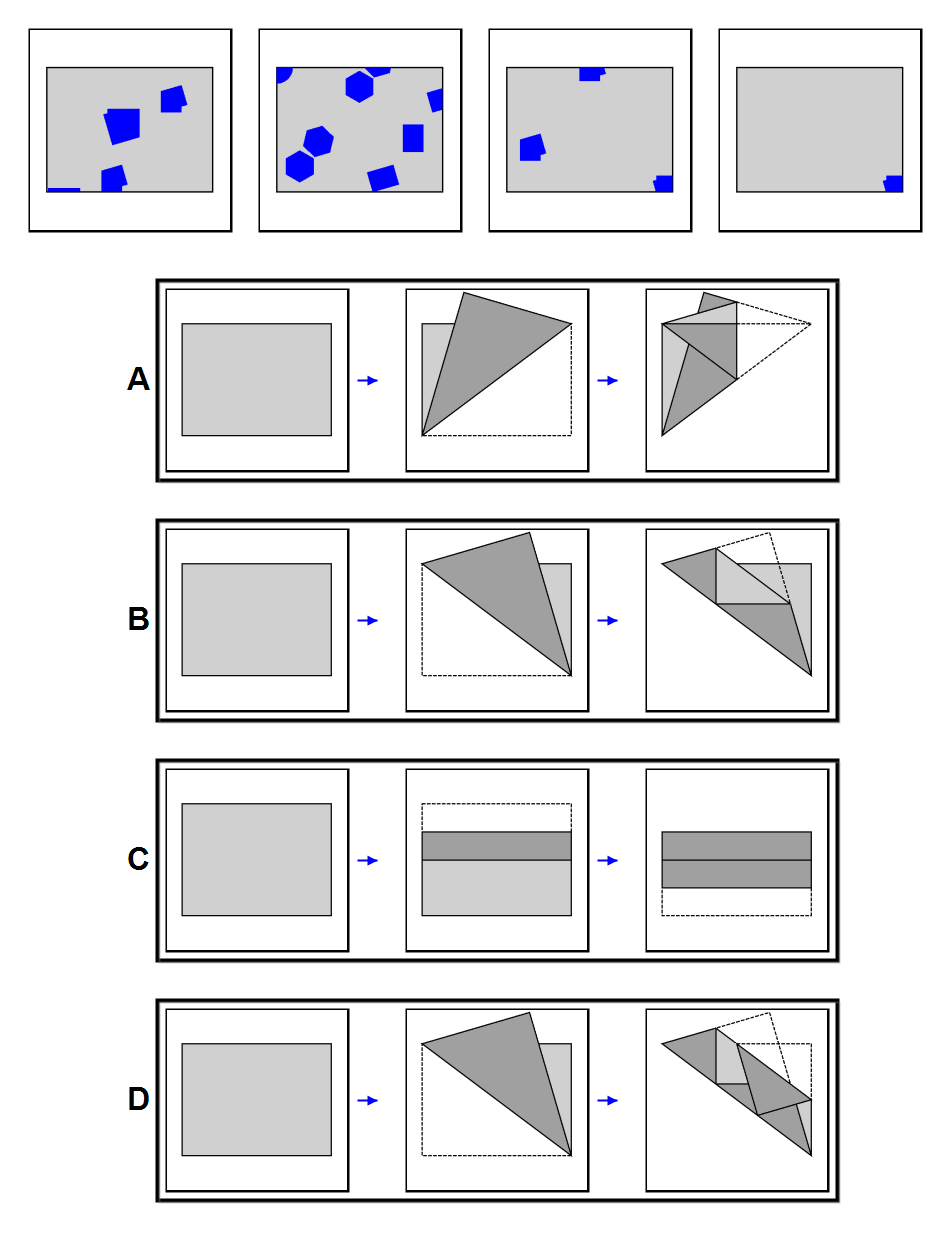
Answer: D